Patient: sex M, age 72
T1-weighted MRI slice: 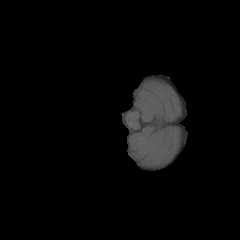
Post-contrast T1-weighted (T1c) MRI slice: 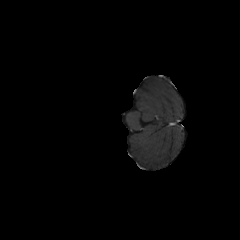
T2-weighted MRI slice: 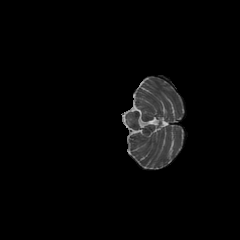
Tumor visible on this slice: no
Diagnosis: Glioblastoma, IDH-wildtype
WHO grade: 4